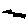
Label: zigzag